Question: I've managed to create some code which will continuously send data points from a C program to gnuplot to show evolution of a time dependent Schrodinger equation. This is the function I've made which is iterated in a loop which updates the 'WF[]' values each time:
(Both 'x[]' and 'WF[]' are 1d)
'''
void gnuprint(FILE *gp, double x[], int N)
{
int i;
fprintf(gp, "plot '-' with lines
");
for (i=0; i<N; i++){fprintf(gp, "%g %g
", x[i],WF[2*i+1]);}
fflush(gp);
fprintf(gp, "e
");
}
'''
What I really want to do next is plot the imaginary points on the same plot which are next to the real in the array: 'x[i]', 'WF[2*i+2]'
If I simply just add a
'''
fprintf(gp, "%g %g
", x[i],WF[2*i+2]); //The imaginary values
'''
into the loop, when 'with lines' specified, the two plots link together (plot points join up). Using dots solves this but I would like both plots to be separately linked with lines and hopefully different colours. Can someone help?
This is the form of the plot i'd like:

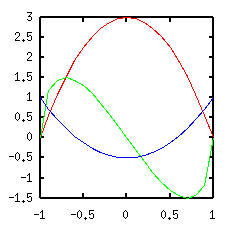
Answer: Data which is piped to gnuplot can be used only once. So, if you want to have two plots, with different colors, you must use ''-'' twice and then send your data sets one after the other, separated by an 'e':
'''
void gnuprint(FILE *gp, double x[], int N)
{
int i;
fprintf(gp, "plot '-' with lines, '-' with lines
");
for (i=0; i<N; i++){fprintf(gp, "%g %g
", x[i],WF[2*i+1]);}
fflush(gp);
fprintf(gp, "e
");
for (i=0; i<N; i++){fprintf(gp, "%g %g
", x[i],WF[2*i+2]);}
fflush(gp);
fprintf(gp, "e
");
}
'''